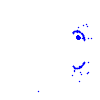
Particle: electron